Field crop: maize
Growth stage: 2
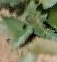
Species: datura